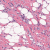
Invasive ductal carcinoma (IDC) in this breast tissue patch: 1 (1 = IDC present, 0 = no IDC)